Question: Hi I am trying to create a personal website and am having some problems with the styling at my header, specificaly related to positioning.This is how my header looks now:

The NA in the middles is actually an image circle that should overlap the black borders , but I can not seem to figure out how to do it.This is my markup:
'''
<section class="top-bottom-border overflow">
<div class="center">
<ul id="social">
<li><a href="http://www.facebook.com/nistor.alexandru.89" target="_blank"><img src="images/social/FacebookIco.png"></a></li>
<li><a href="https://twitter.com/aleczandru89" target="_blank"><img src="images/social/TwitterIco.png"></a></li>
<li><a href="http://www.linkedin.com/profile/view?id=225866296&trk=tab_pro" target="_blank"><img src="images/social/LinkedinIco.png"></a></li>
<li><a href="http://www.linkedin.com/profile/view?id=225866296&trk=tab_pro" target="_blank"><img src="images/social/LinkedinIco.png"></a></li>
</ul>
</div>
</section>
<nav class="center overflow" id="menu">
<ul class="float-left">
<li><a href="#">Home</a></li>
<li><a href="#">About Me</a></li>
<li><a href="#">Blog</a></li>
</ul>
<ul id="logo">
<li><a href="#" title="About me"><img src="images/Logo.png" alt="logo"/></a></li>
</ul>
<ul class="float-right">
<li><a href="#">Skills</a></li>
<li><a href="#">Portfolio</a></li>
<li><a href="#">Contact me</a></li>
</ul>
</nav>
<section class="top-bottom-border"></section>
'''
And this is my css:
'''
.center {
margin: 0 auto;
width: 960px;
}
.overflow {
overflow: hidden;
}
.top-bottom-border {
background: url(../images/top-bottom-border.jpg);
height: 37px;
}
ul#social{
float: right;
}
ul#social li {
display: inline-block;
margin-left: 10px;
margin-top: 5px;
}
nav#menu{
position: relative;
height: 50px;
}
nav#menu li{
display: inline-block;
padding-top: 20px;
padding-bottom: 20px;
}
nav#menu .float-left{
padding-left: 150px;
}
nav#menu .float-left li{
margin-right: 25px;
}
nav#menu .float-right{
padding-right: 150px;
}
nav#menu .float-right li{
margin-left: 25px;
}
ul#logo{
position: absolute;
left: 400px;
top:-40px;
}
'''
How can I make the image in the center overlap the two black borders?
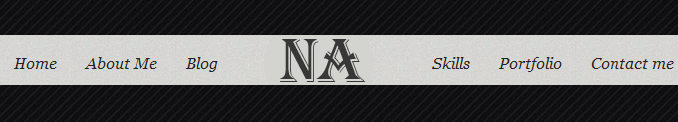
Answer: '<nav class="center overflow" id="menu">' the 'z-index' isn't coming into act because you've 'overflow: hidden' for your '#nav' so the logo that overflows it is not displayed. Removing class from it will fix display of your logo.
As far as I can understand your layout and the goal, you might also want to add 'float: left' to 'nav#menu .float-left' and 'float :right' to 'nav#menu .float-right'